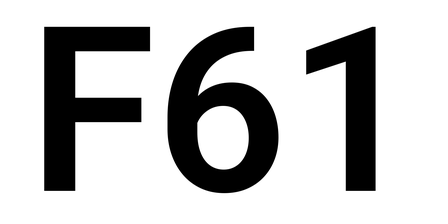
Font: Roboto_SemiBold